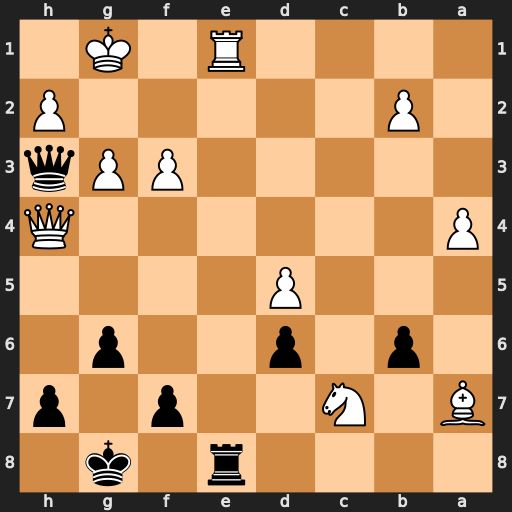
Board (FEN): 4r1k1/B1N2p1p/1p1p2p1/3P4/P6Q/5PPq/1P5P/4R1K1
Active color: b
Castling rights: -
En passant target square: -
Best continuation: Rxe1+ Kf2 Qf1#